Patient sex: M
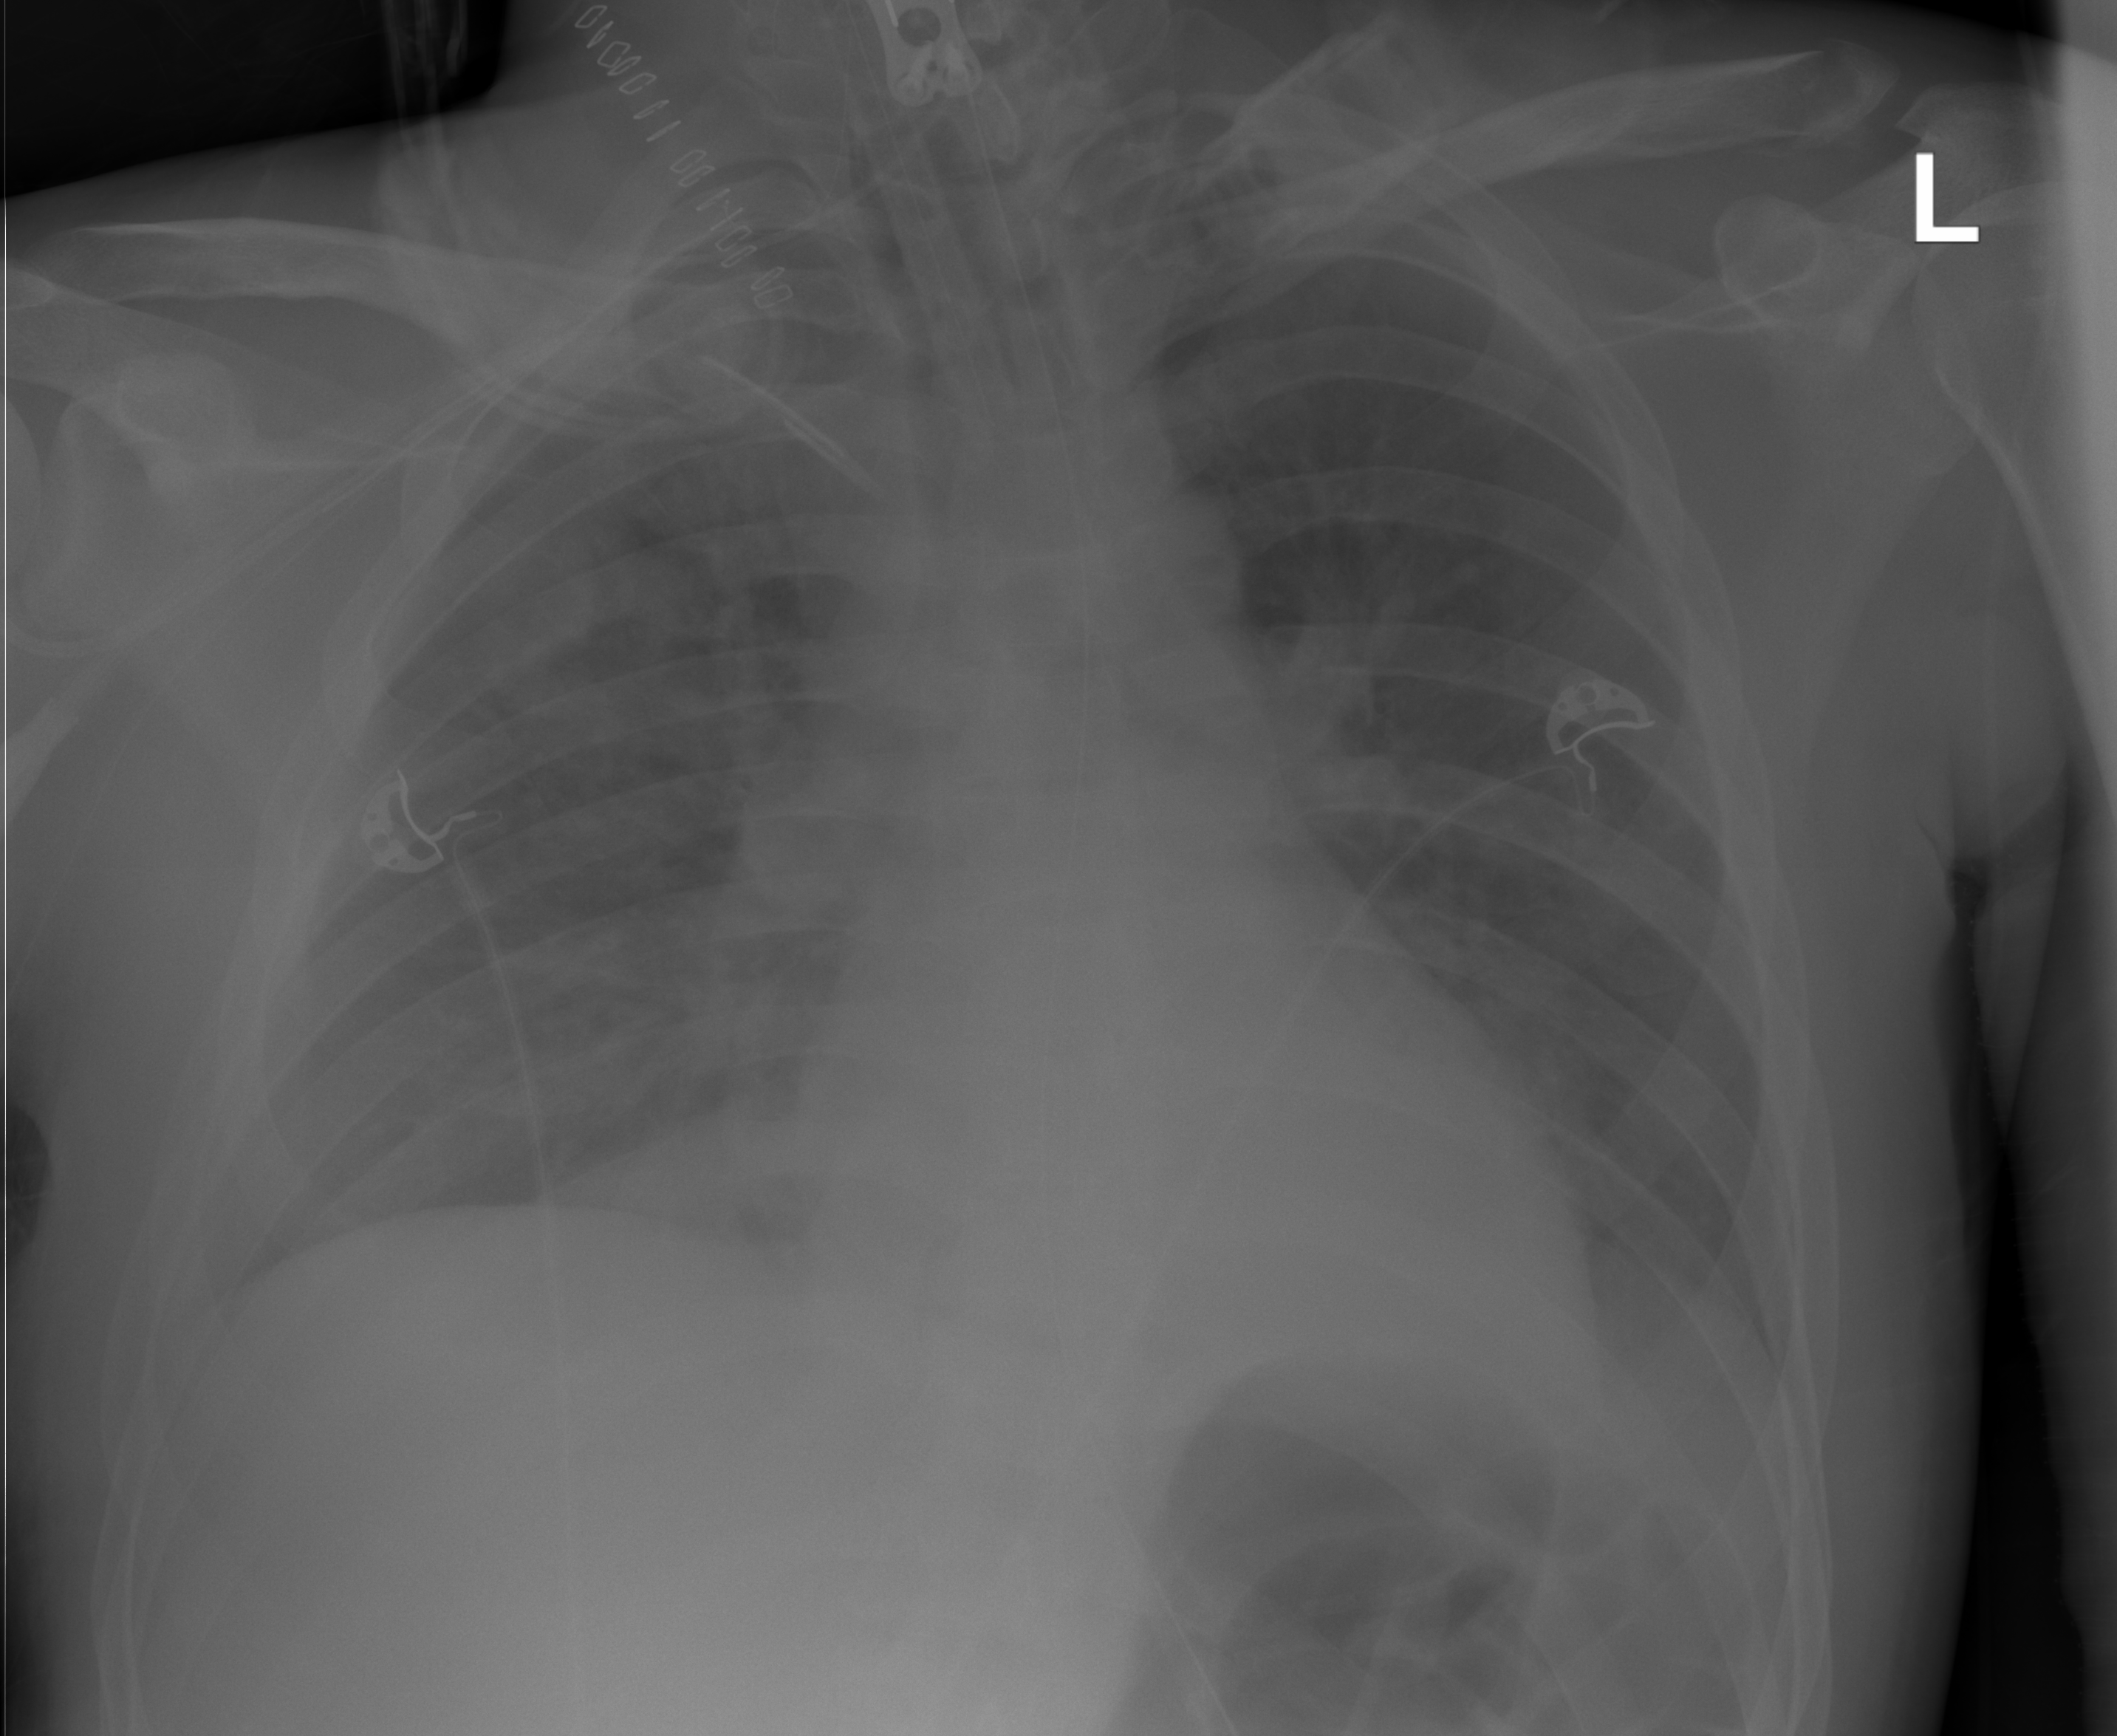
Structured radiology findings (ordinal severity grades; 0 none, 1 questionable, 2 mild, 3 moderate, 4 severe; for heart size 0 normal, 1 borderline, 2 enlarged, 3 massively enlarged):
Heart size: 0
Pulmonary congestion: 0
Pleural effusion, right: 0
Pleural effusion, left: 2
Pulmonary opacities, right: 3
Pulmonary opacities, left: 3
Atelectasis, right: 3
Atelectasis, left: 3